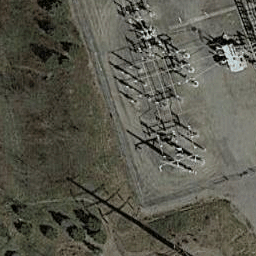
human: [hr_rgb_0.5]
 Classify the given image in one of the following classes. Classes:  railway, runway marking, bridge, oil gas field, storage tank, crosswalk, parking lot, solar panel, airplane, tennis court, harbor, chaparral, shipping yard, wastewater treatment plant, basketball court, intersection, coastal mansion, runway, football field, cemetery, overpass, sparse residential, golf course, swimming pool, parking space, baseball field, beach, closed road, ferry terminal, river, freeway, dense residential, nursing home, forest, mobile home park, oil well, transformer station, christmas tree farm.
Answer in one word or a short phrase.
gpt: transformer station